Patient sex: F
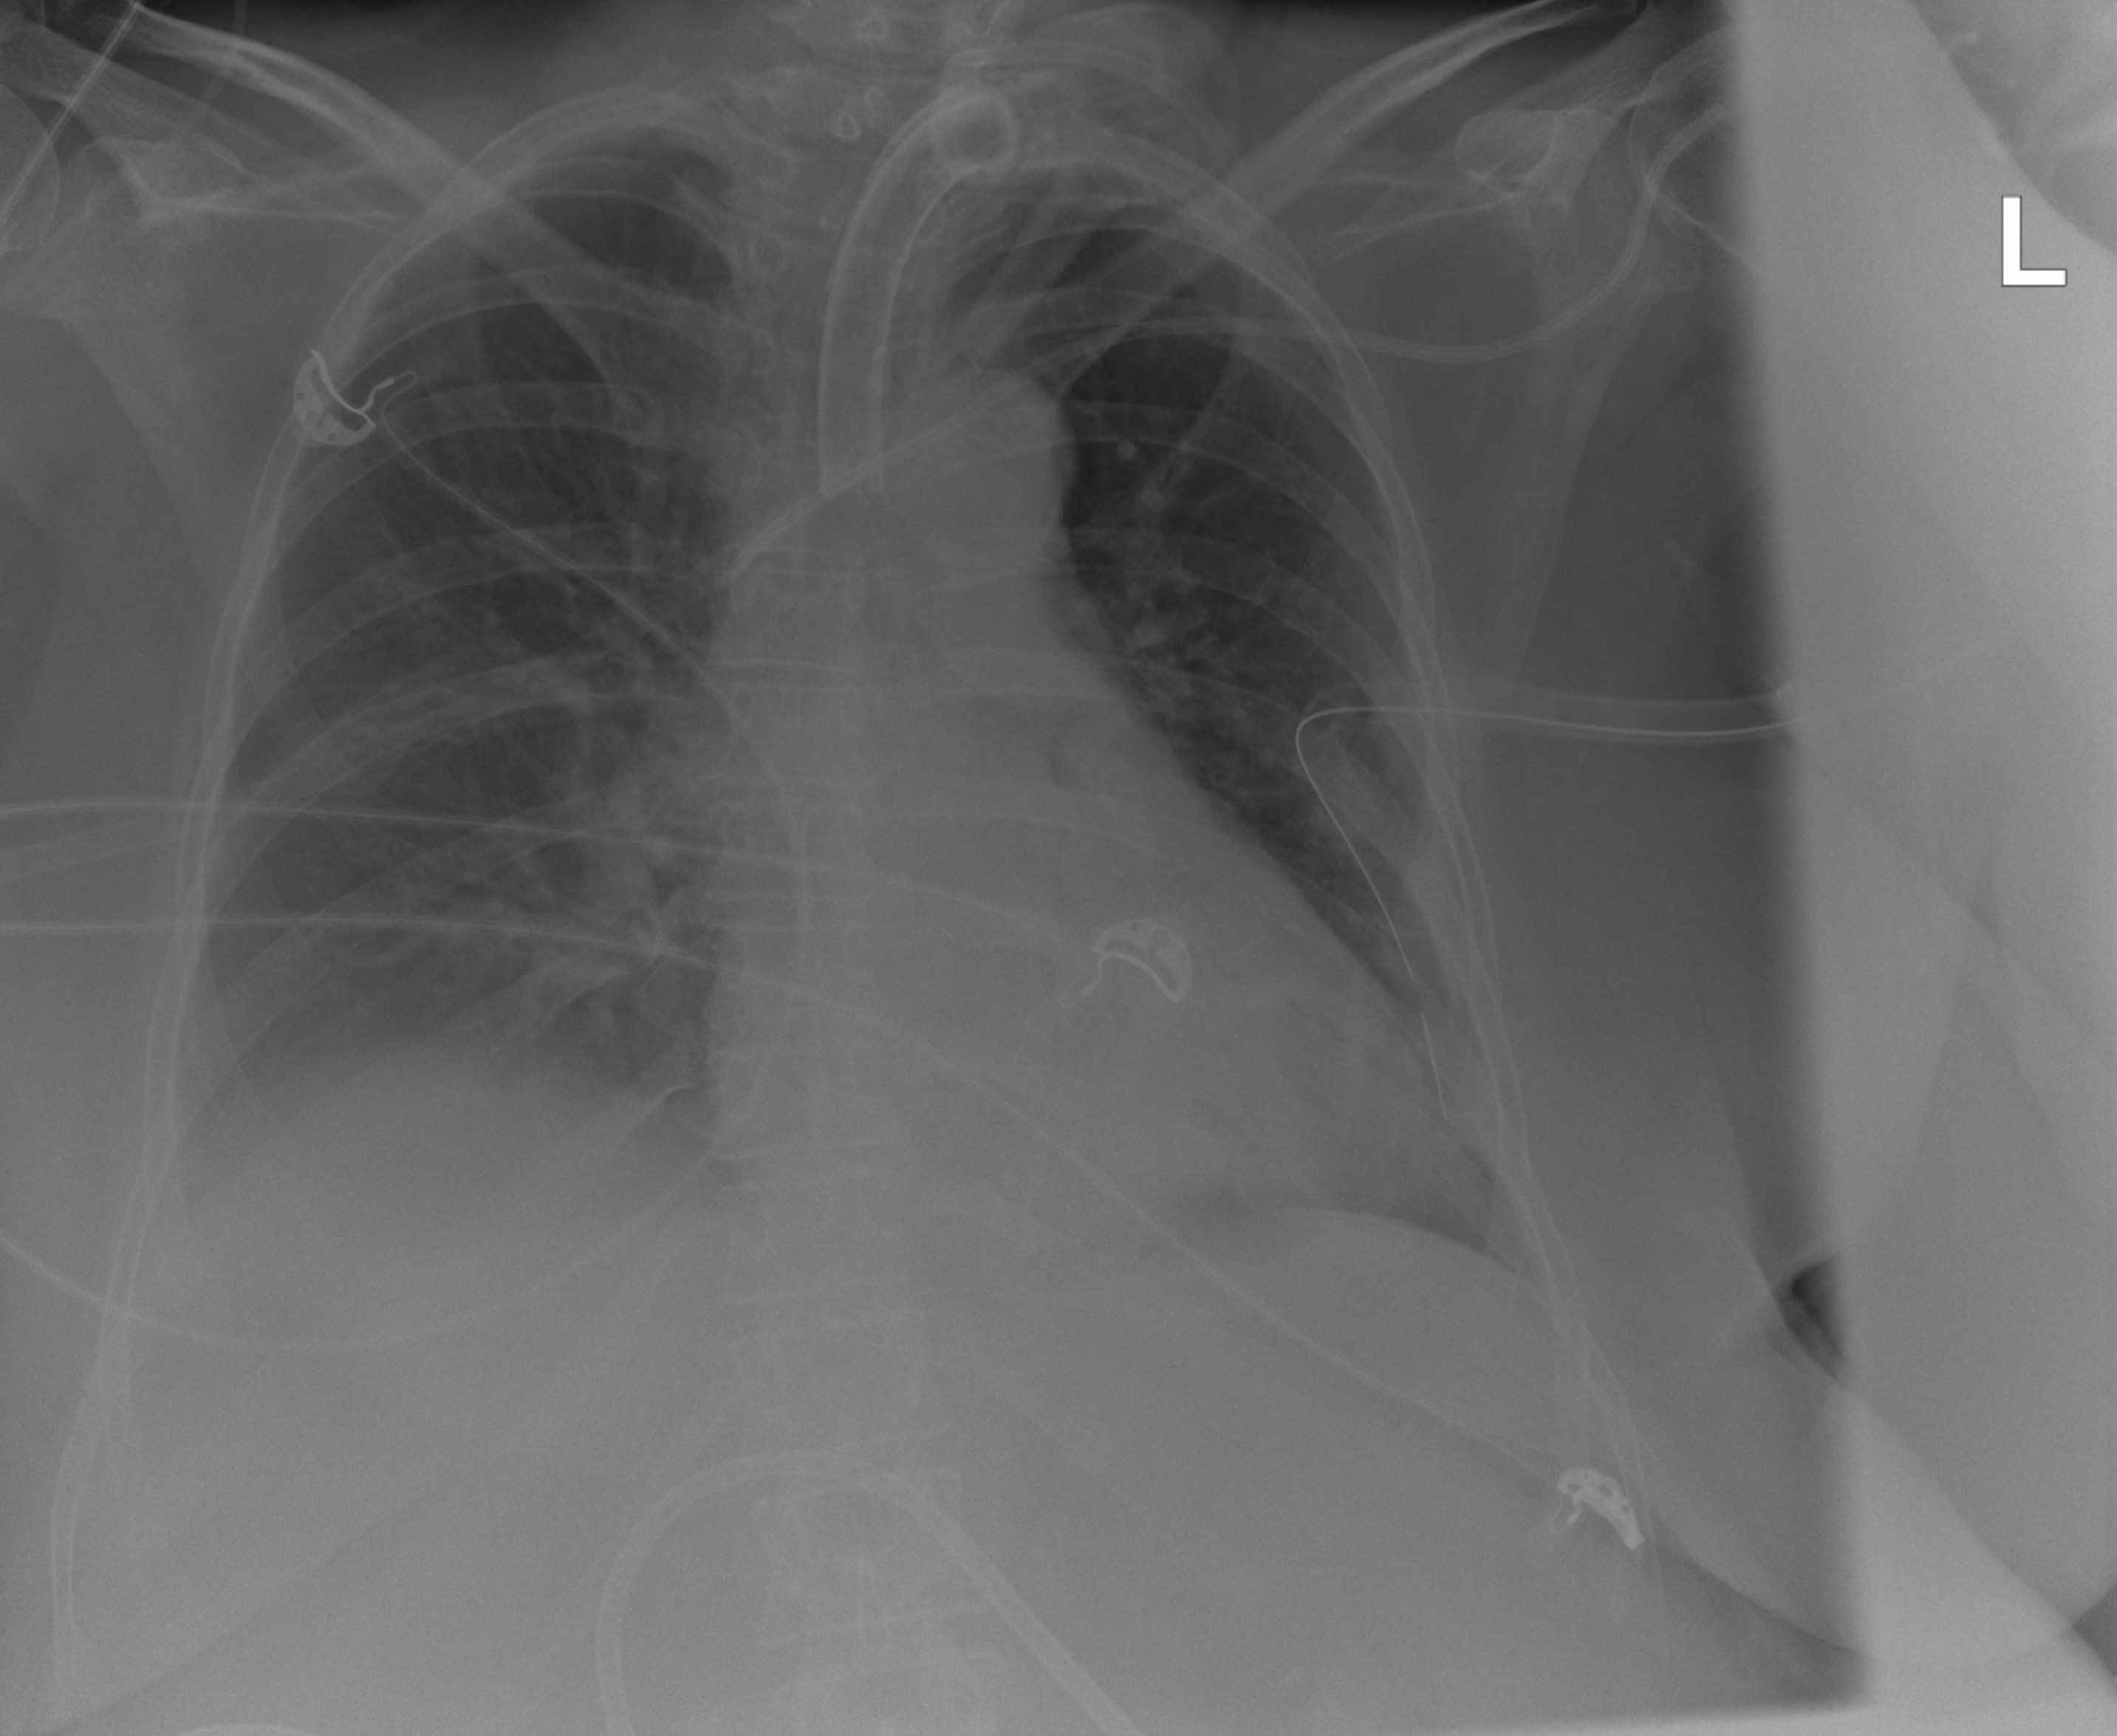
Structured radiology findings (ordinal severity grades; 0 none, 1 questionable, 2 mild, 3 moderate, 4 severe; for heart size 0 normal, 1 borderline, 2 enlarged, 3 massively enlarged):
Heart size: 2
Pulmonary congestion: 2
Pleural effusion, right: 2
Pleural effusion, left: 0
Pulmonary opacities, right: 0
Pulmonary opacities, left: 0
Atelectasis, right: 2
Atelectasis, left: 2